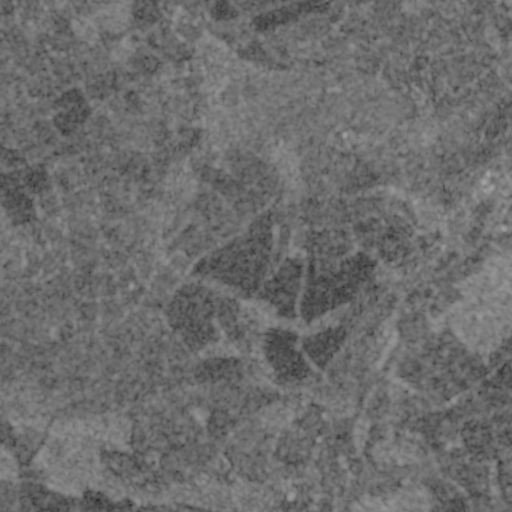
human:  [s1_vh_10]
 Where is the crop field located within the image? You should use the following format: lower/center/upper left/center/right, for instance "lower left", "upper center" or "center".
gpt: The crop field is located in the lower right of the image.
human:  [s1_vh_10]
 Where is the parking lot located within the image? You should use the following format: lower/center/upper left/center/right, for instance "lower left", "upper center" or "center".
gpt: The parking lot is located in the center right of the image.
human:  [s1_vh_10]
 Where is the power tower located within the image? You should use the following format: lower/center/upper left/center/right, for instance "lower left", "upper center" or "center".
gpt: The power tower is located in the upper of the image.
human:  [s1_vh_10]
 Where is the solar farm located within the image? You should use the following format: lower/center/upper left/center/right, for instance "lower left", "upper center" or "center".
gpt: The solar farm is located in the center of the image.
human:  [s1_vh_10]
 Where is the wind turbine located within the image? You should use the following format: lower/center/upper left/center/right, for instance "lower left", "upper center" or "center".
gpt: The wind turbine is located in the upper left of the image.
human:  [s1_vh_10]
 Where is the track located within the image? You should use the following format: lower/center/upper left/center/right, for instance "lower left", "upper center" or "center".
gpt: There is no track in the image.

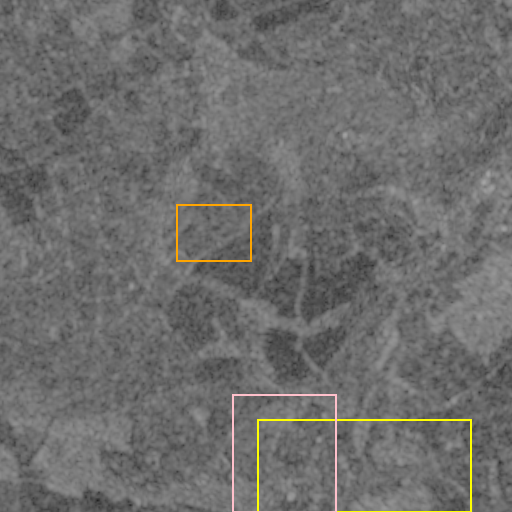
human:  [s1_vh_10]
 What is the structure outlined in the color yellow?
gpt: The structure outlined in yellow is a crop field.
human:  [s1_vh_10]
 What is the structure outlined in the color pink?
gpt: The structure outlined in pink is a park.
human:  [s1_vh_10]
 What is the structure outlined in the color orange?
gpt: The structure outlined in orange is a solar farm.
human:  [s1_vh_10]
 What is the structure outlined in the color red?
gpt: There is no red outline.